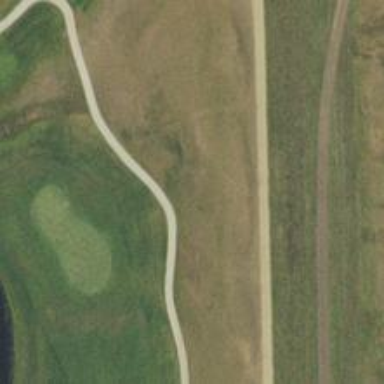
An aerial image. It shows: Path designated for golf carts.